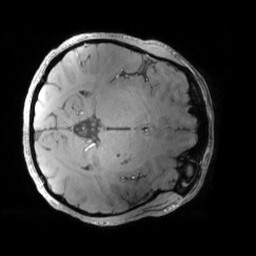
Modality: MP2RAGE
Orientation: axial